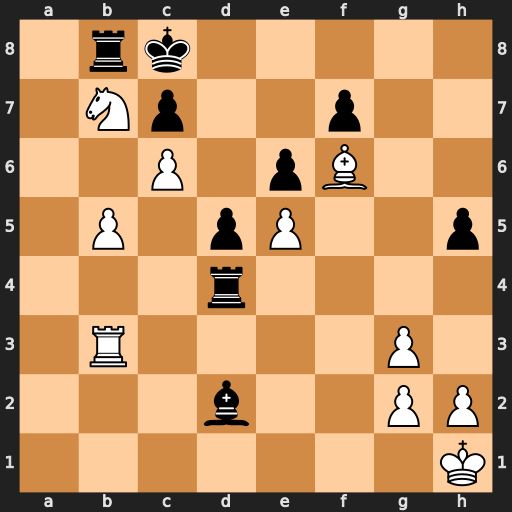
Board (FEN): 1rk5/1Np2p2/2P1pB2/1P1pP2p/3r4/1R4P1/3b2PP/7K
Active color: w
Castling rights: -
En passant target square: -
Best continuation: Nd6+ cxd6 exd6 Bc3 d7+ Kc7 b6+ Kxc6 Rxc3+